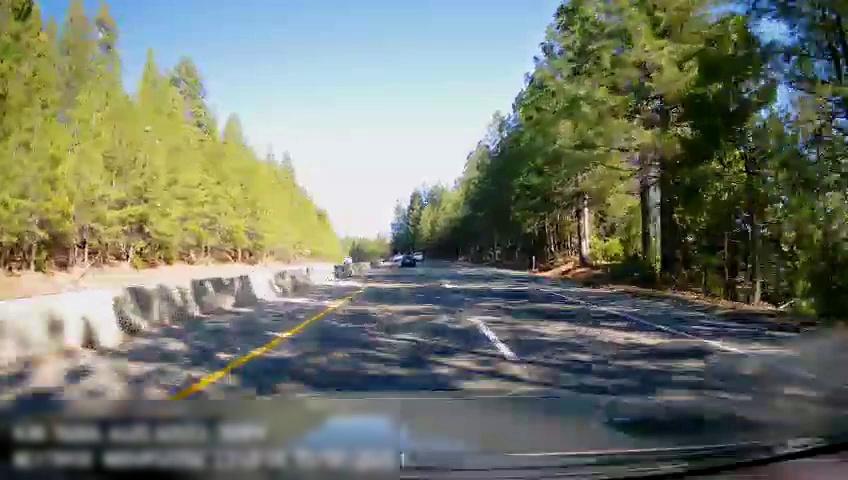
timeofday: Day
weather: Sunny
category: Drivable Space
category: Drivable Space
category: Vehicles | Car
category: Vehicles | Car
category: Lanes | Current Lane
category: Lanes | Current Lane
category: Lanes | Alternate Lane